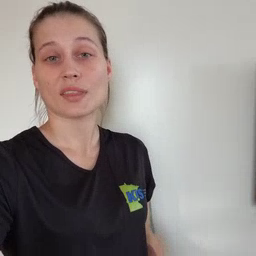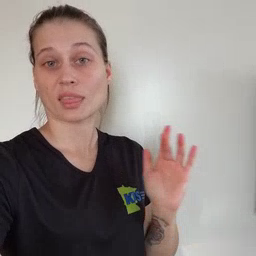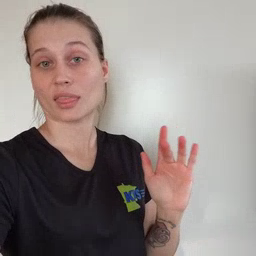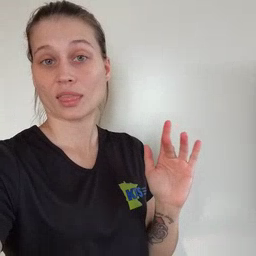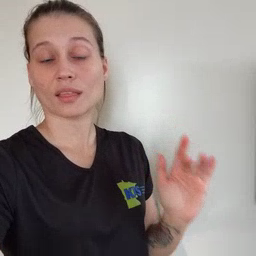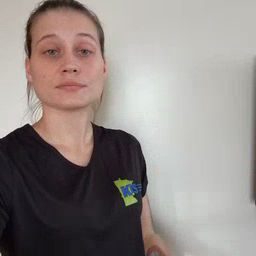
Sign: yucky